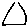
Label: triangle